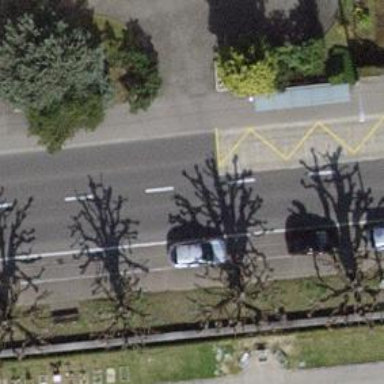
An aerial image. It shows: Trolleybus stop position for public transport.